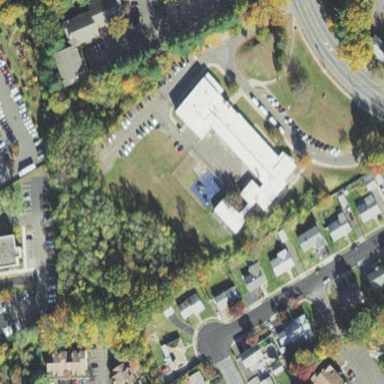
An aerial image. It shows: Kindergarten.